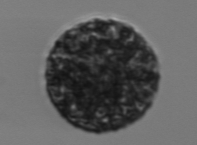
Label: Vicicitus_globosus